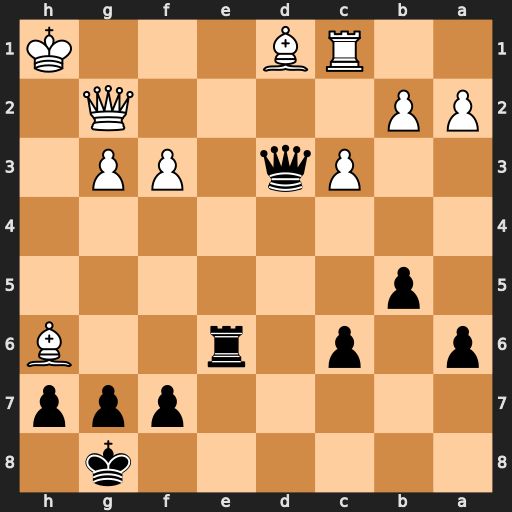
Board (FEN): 6k1/5ppp/p1p1r2B/1p6/8/2Pq1PP1/PP4Q1/2RB3K
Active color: b
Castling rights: -
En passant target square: -
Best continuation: Rxh6+ Kg1 Qe3+ Kf1 Qxc1